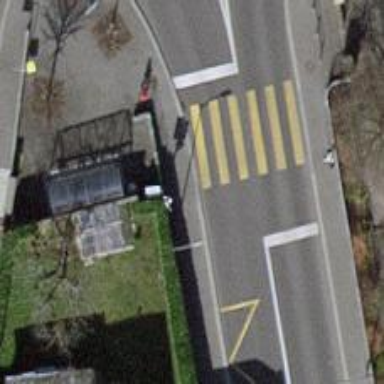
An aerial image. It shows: Zebra crossing on the road.